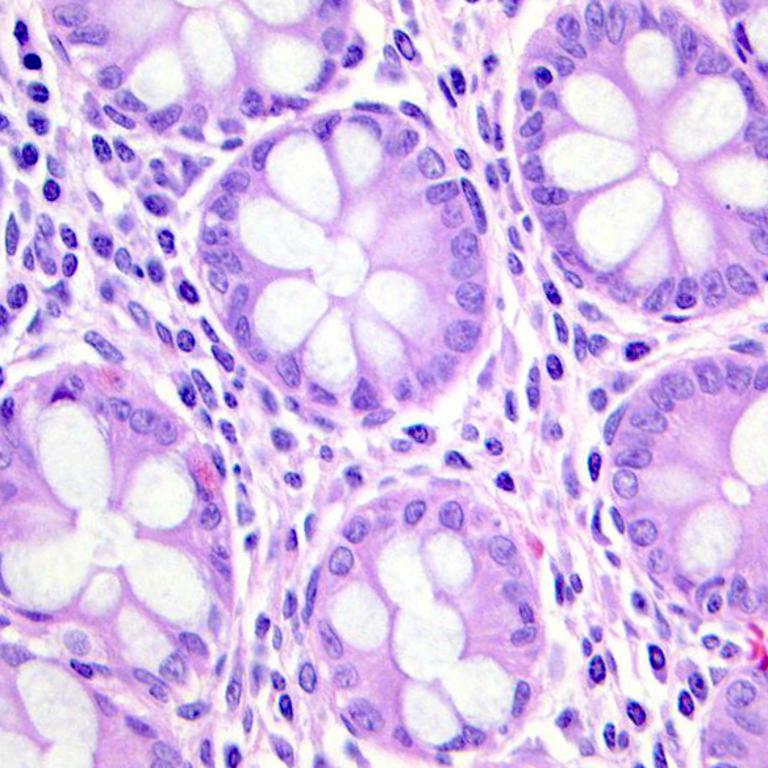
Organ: colon
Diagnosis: benign